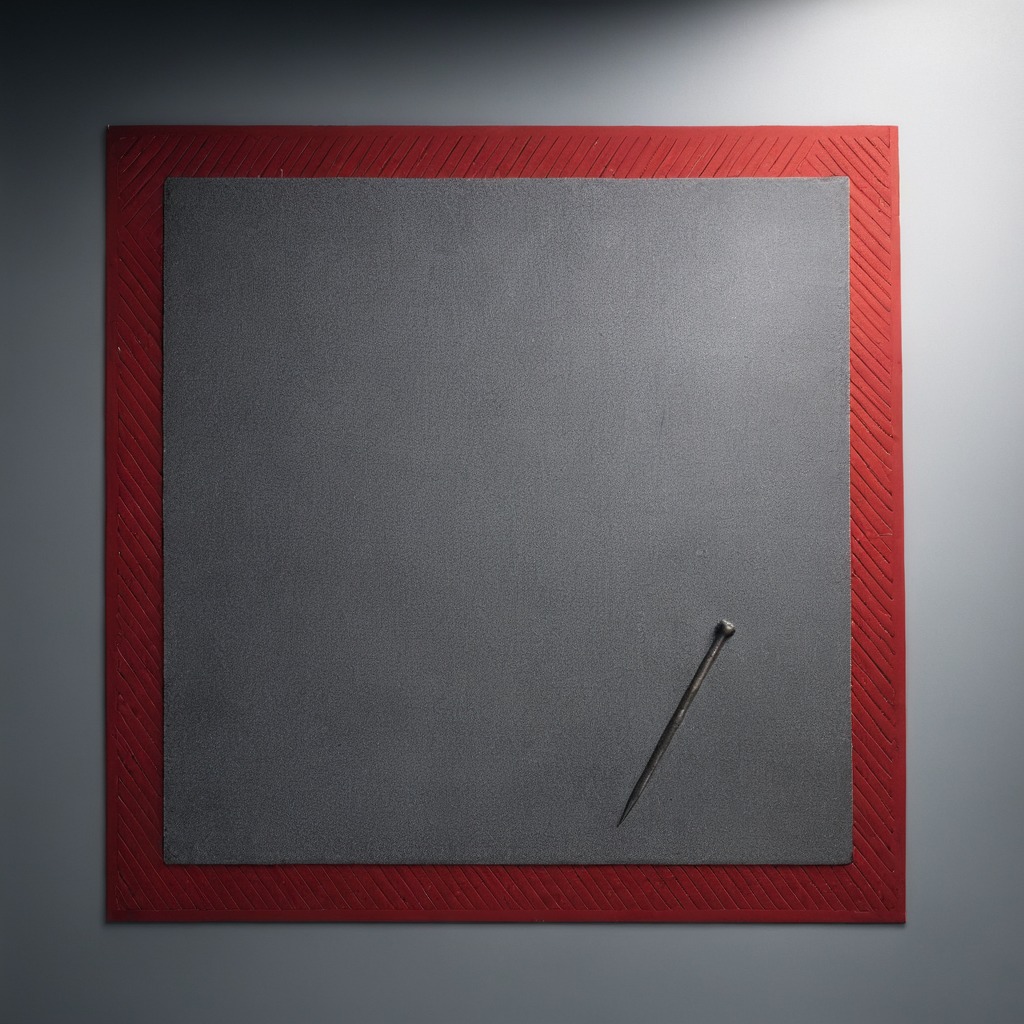
An iron nail lies on a clean granite tabletop covered with a red rubber mat inside a workshop under bright overhead lighting crisp shadows high clarity worn but beneath the mat.